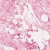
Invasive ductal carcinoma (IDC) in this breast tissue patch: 0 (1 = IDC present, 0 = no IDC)